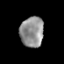
Tissue: prostate
Cell type: Epithelial cells
Senescence score: 0.333
Nuclear area (px): 701
Mean DAPI intensity: 145.16